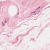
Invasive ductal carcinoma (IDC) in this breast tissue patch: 0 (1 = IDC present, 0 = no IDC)